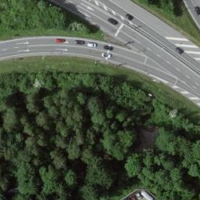
EUNIS habitat code: 57
Species observed at this site:
Symphoricarpos albus